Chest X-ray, PA view. Patient: 67 years old, sex F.
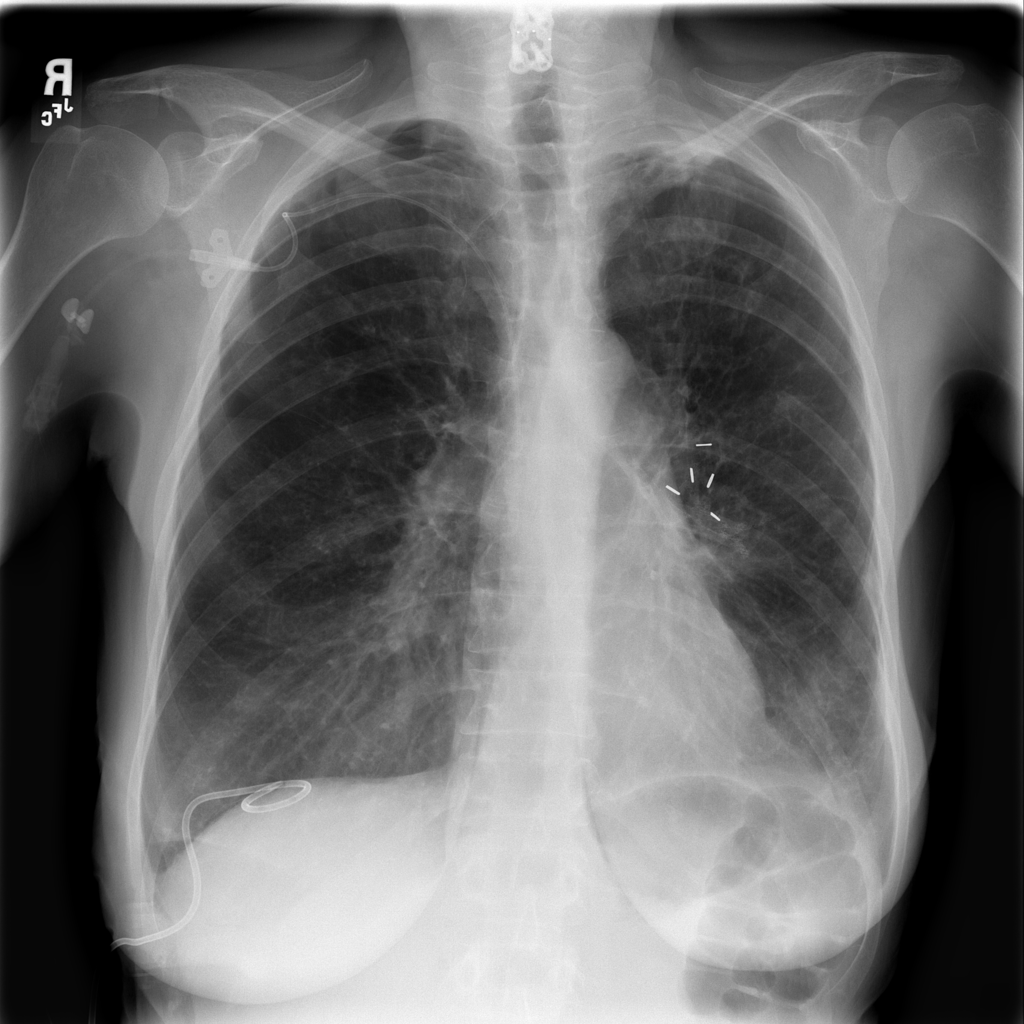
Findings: Pneumothorax